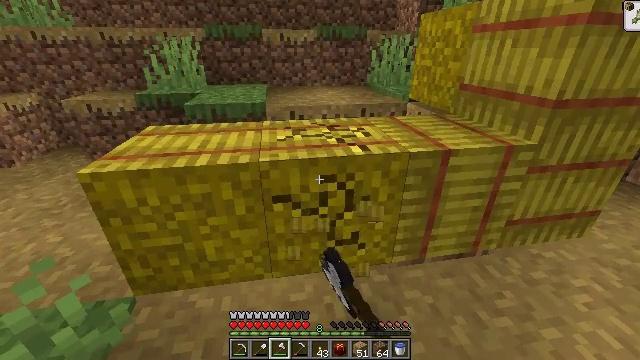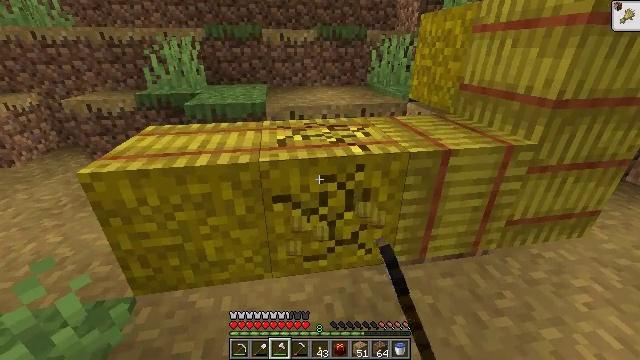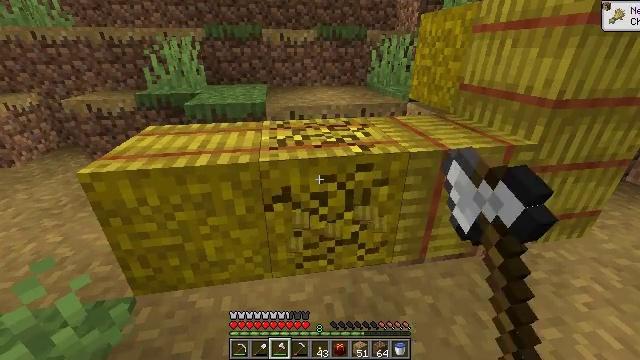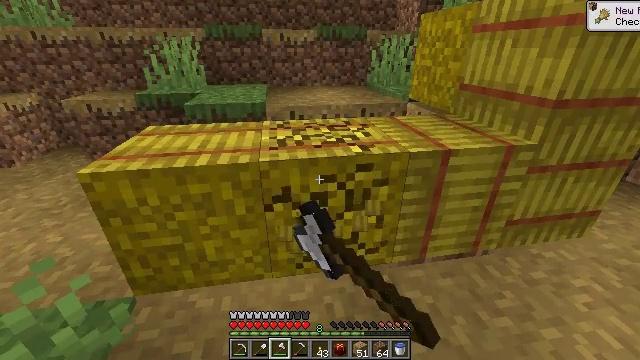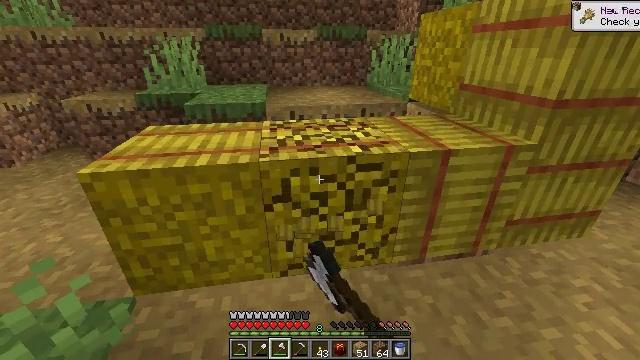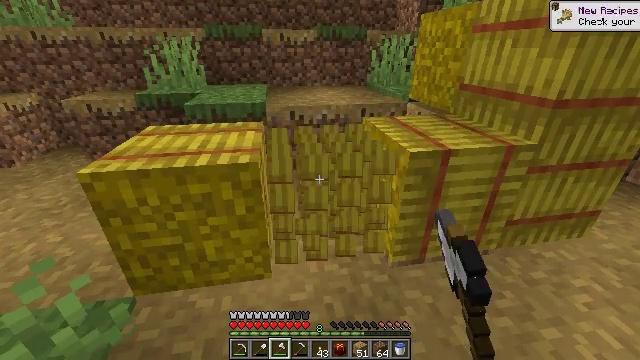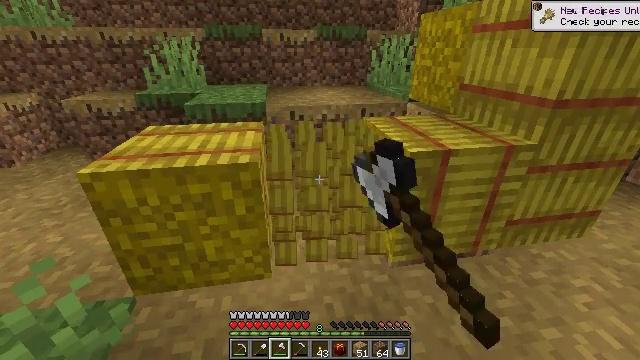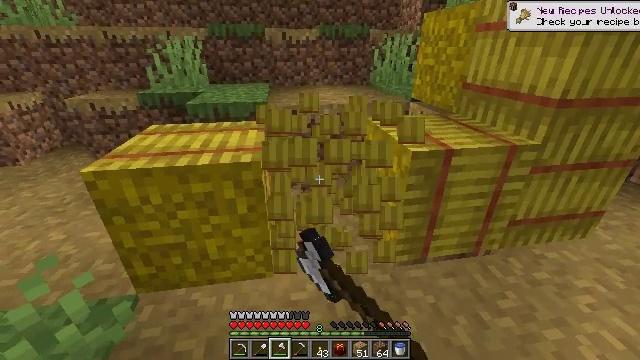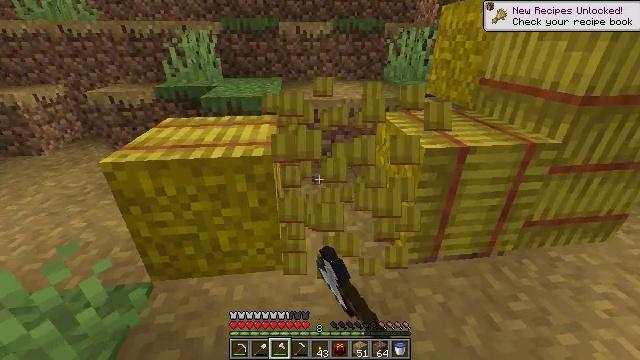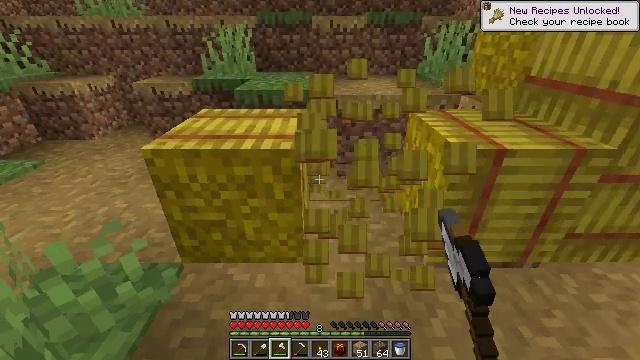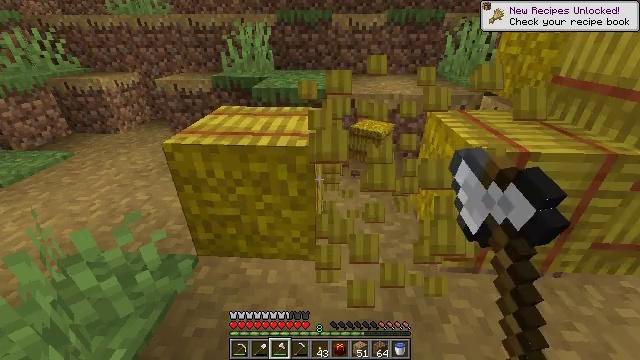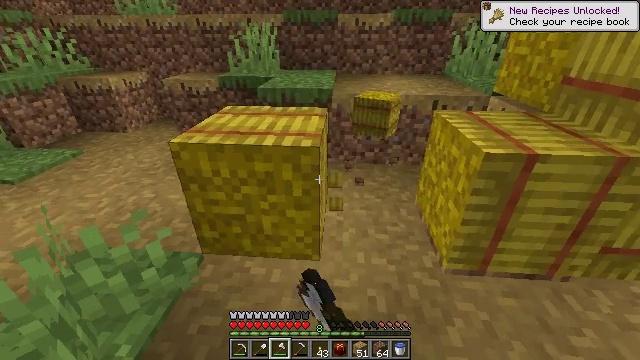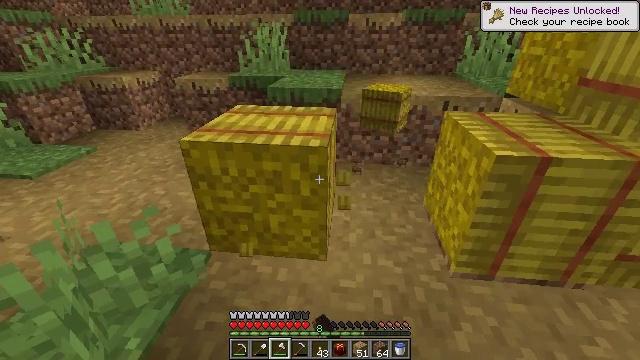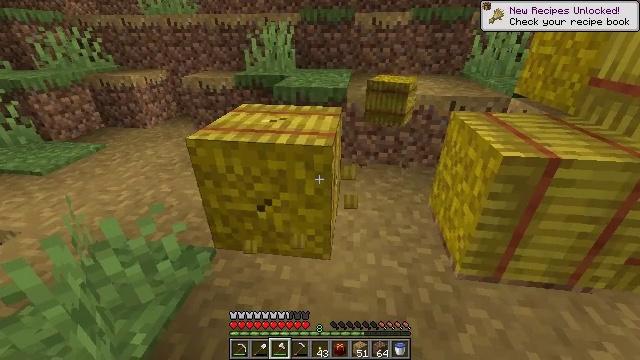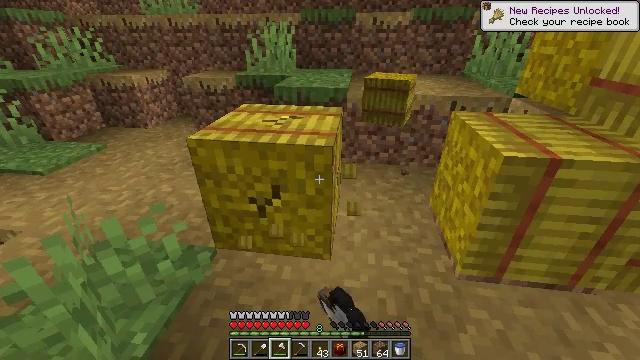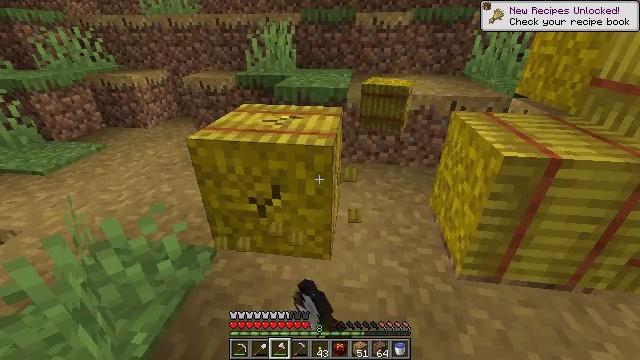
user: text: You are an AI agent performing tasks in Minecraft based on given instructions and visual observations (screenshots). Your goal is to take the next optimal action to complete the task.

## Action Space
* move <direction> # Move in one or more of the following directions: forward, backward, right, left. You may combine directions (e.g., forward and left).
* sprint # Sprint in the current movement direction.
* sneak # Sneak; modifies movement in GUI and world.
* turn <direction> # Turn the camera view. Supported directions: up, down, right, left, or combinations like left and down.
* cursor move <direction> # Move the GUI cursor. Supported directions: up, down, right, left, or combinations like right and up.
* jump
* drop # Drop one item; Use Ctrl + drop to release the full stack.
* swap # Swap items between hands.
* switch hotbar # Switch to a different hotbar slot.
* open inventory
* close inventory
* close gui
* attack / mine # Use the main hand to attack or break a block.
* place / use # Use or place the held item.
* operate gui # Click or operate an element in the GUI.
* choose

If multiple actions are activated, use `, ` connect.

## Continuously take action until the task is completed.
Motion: motion action
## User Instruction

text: Gather hay blocks from the farm.
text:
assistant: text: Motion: attack / mine
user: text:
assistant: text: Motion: attack / mine
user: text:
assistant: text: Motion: attack / mine
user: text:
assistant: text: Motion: attack / mine
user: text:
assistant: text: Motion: attack / mine
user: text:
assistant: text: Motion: attack / mine
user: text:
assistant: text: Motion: attack / mine
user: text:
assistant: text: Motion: turn left and down, attack / mine
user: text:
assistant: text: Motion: turn left and down, attack / mine
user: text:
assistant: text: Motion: turn left, attack / mine
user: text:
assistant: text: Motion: turn left, attack / mine
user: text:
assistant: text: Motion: turn left, attack / mine
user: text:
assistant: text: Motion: turn left, attack / mine
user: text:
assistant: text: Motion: attack / mine
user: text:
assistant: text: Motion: attack / mine
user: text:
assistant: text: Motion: attack / mine
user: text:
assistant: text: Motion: attack / mine
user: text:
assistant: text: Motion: attack / mine
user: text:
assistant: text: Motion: attack / mine
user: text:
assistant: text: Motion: attack / mine
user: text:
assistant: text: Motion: attack / mine
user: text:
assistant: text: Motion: attack / mine
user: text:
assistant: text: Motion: attack / mine
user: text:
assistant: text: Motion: attack / mine
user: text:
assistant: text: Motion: attack / mine
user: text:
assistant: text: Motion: attack / mine
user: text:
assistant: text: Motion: attack / mine
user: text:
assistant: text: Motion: attack / mine
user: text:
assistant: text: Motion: attack / mine
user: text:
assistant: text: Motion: attack / mine